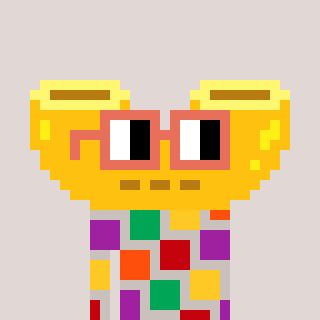
a pixel art character with square orange glasses, a macaroni-shaped head and a foggrey-colored body on a warm background